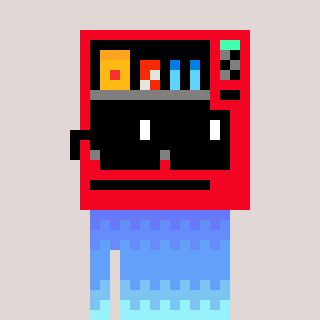
a pixel art character with square black sunglasses, a vending machine-shaped head and a computerblue-colored body on a warm background